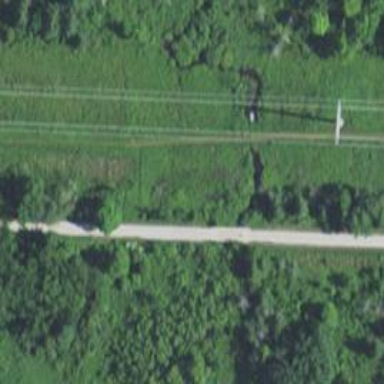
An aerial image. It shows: Path that crosses abandoned railway on bridge.